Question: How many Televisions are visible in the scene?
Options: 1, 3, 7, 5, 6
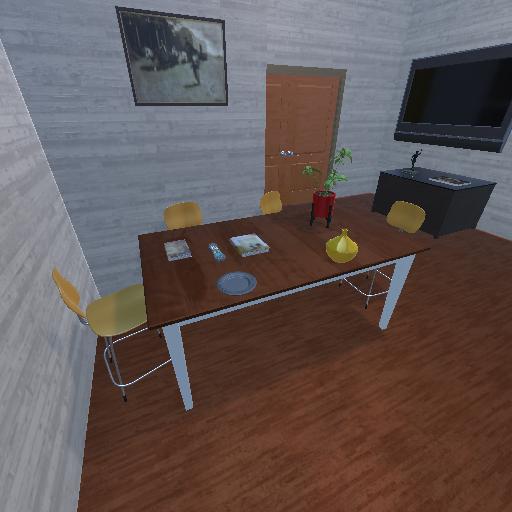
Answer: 1